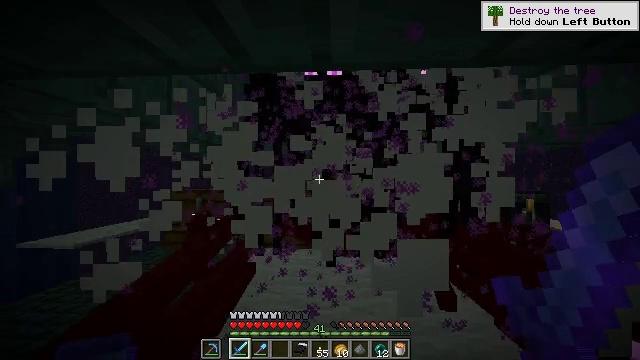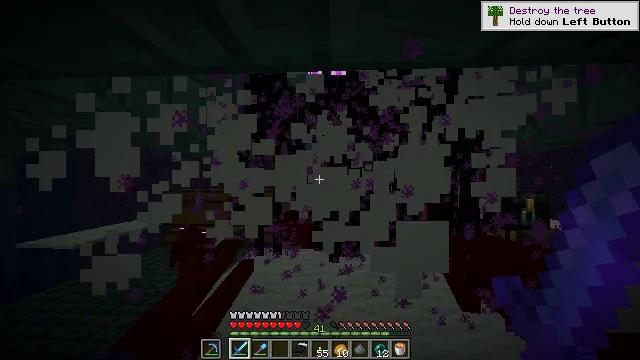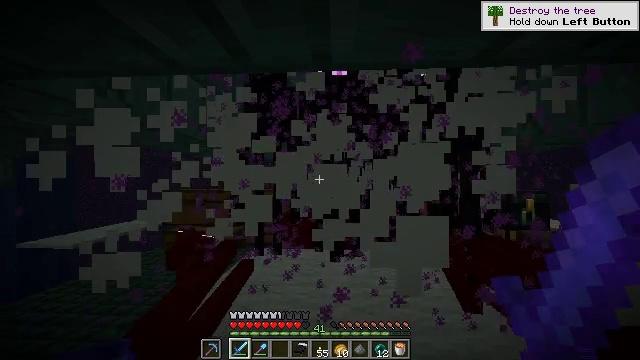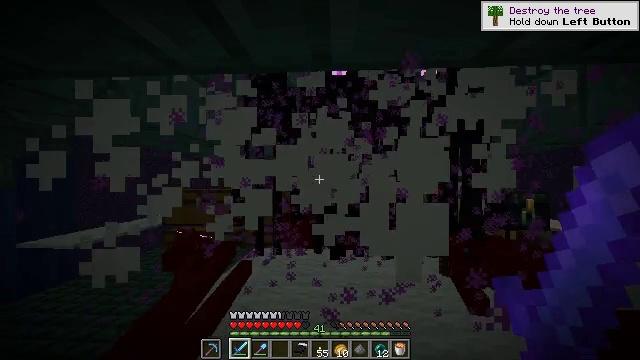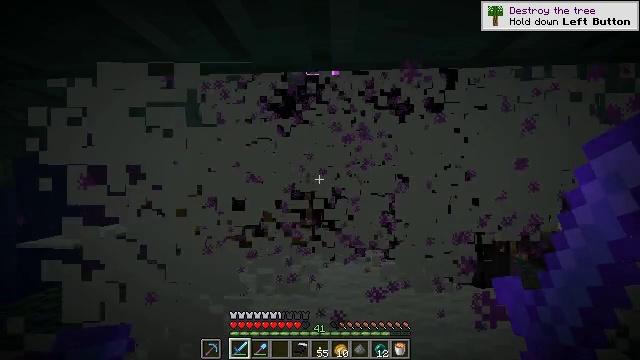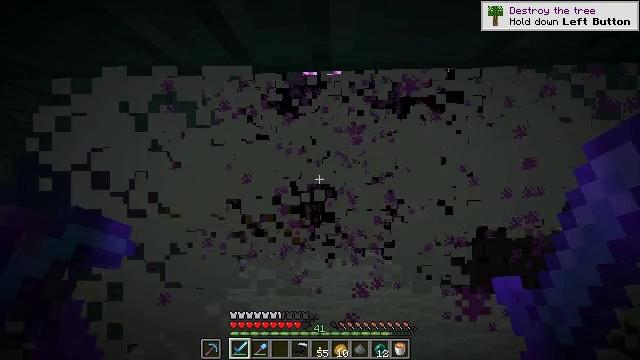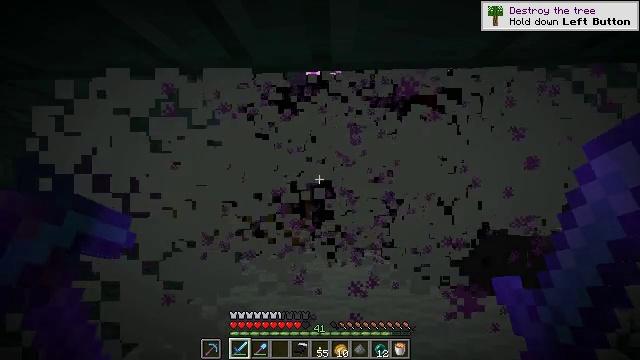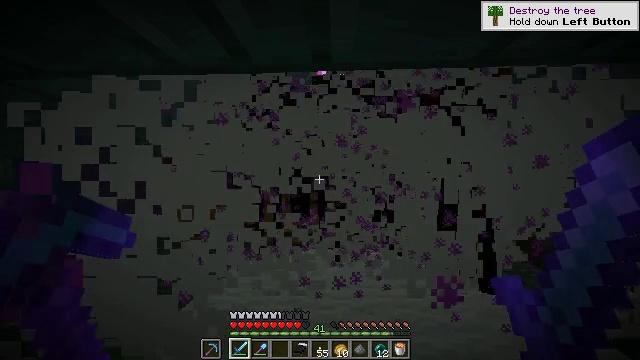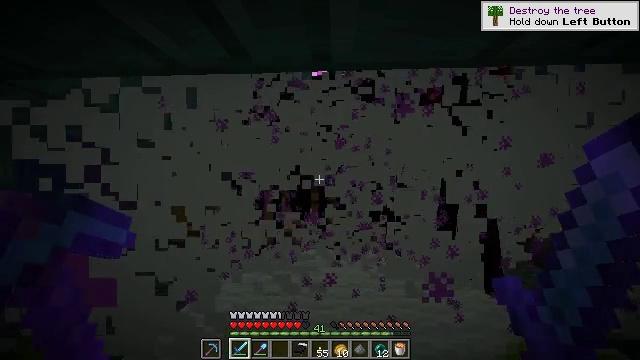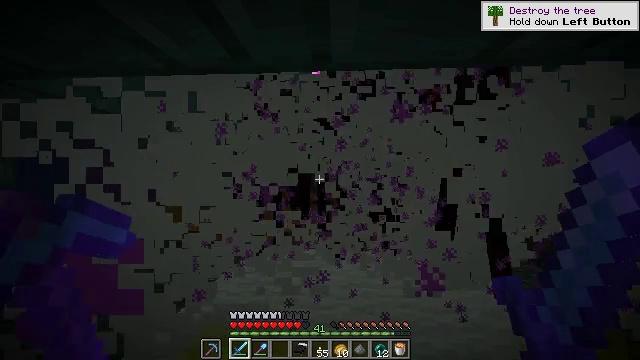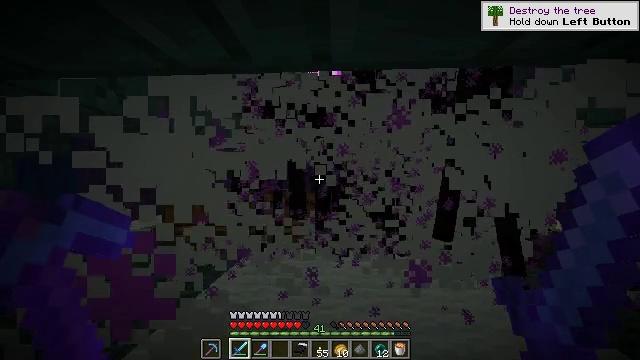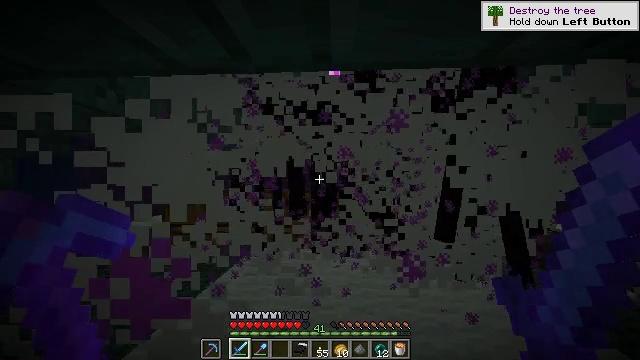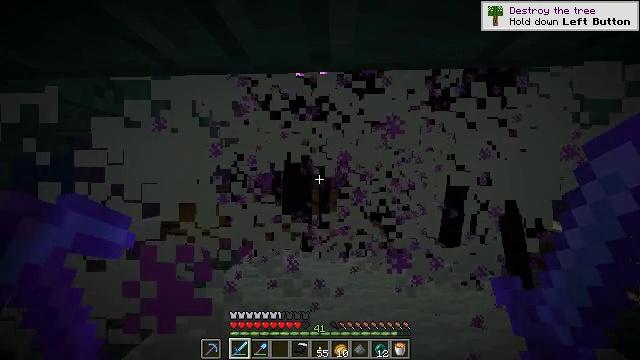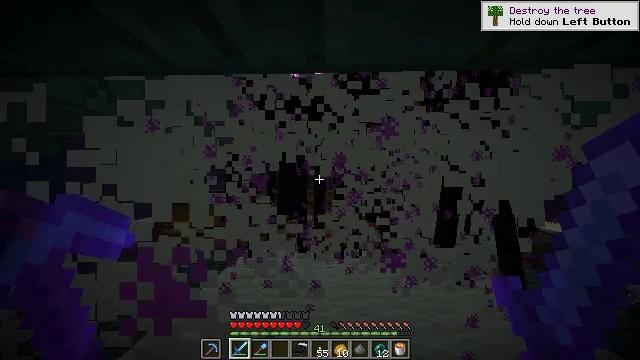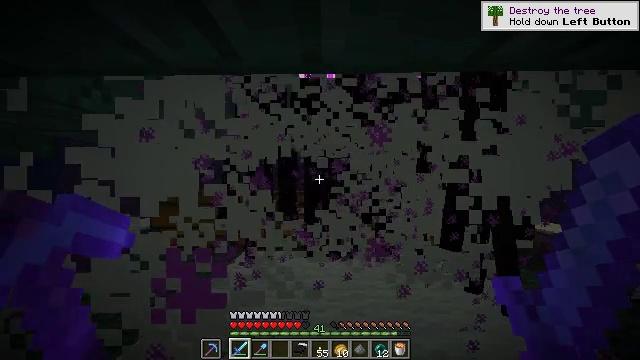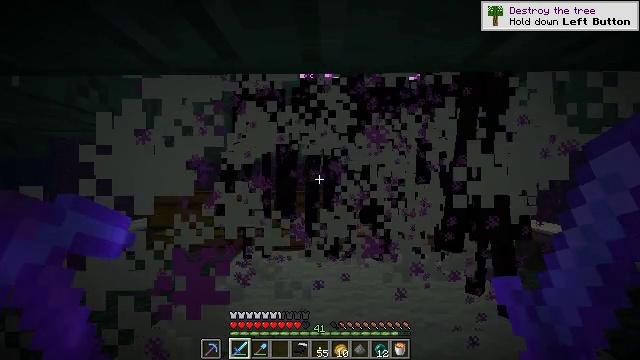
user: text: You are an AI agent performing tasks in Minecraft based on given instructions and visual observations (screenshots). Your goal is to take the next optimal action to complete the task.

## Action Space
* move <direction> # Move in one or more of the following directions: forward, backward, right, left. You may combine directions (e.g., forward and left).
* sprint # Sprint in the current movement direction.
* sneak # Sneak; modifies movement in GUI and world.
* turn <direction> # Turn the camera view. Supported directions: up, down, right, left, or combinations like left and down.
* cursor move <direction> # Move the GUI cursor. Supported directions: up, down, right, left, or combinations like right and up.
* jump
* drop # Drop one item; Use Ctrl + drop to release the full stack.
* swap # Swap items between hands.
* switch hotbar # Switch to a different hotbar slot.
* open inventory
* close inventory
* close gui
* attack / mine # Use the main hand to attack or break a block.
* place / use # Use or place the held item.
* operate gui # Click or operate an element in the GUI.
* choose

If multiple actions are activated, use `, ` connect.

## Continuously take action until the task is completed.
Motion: motion action
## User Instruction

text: Kill mobs.
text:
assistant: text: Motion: no_op
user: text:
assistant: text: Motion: no_op
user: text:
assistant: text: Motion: no_op
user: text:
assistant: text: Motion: no_op
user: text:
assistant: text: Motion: no_op
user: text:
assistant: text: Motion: no_op
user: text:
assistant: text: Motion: no_op
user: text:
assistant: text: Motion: no_op
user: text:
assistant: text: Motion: no_op
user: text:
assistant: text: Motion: no_op
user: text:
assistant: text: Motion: no_op
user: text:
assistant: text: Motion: no_op
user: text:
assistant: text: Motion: turn right
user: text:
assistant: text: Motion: no_op
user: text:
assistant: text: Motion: no_op
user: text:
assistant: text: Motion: no_op
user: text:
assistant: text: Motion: no_op
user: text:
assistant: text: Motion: no_op
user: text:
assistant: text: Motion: open inventory
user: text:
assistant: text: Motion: open inventory
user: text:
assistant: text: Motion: open inventory
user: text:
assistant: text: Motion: no_op
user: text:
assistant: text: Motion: no_op
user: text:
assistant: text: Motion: cursor move right and down
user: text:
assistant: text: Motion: cursor move right and down
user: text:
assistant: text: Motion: cursor move down
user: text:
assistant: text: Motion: no_op
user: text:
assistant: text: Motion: no_op
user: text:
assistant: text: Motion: no_op
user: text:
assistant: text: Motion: cursor move down